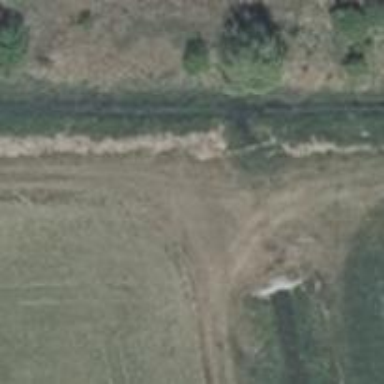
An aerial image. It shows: Grassy track with grade 5 track type.